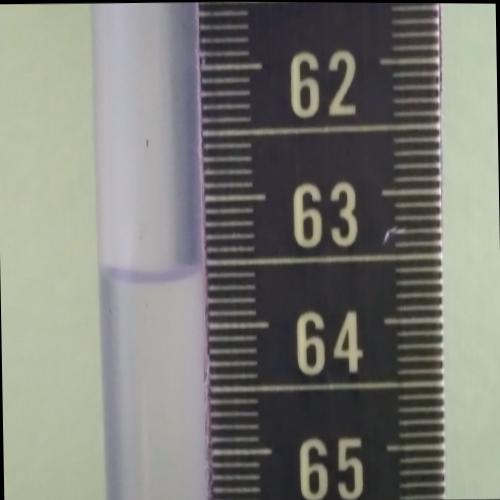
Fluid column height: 63.6 cm